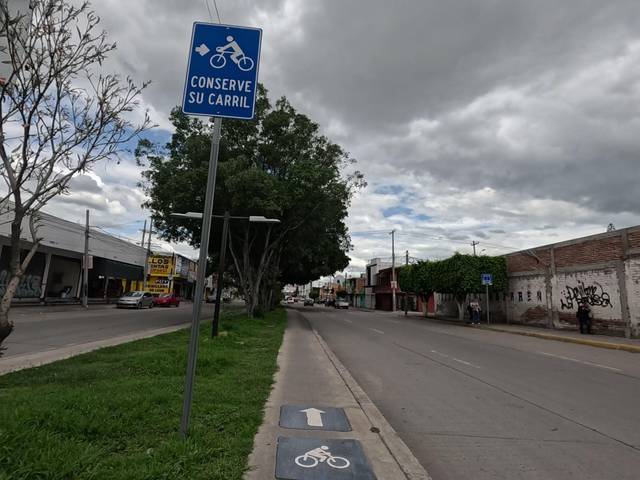
Region: Mexico
Coordinates: 21.133, -101.672